Field crop: maize
Growth stage: 2
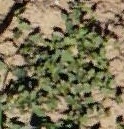
Species: convolvulus